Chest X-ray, PA view. Patient: 59 years old, sex M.
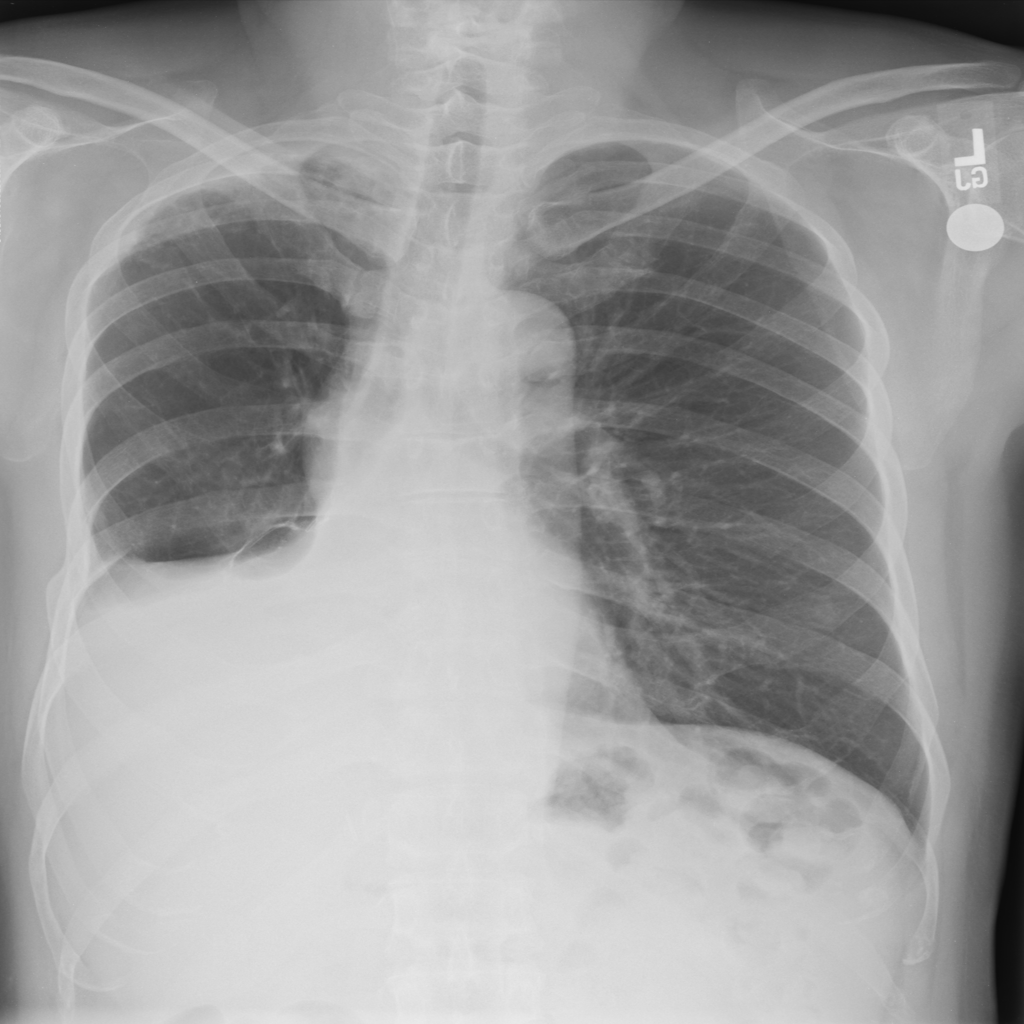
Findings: No Finding